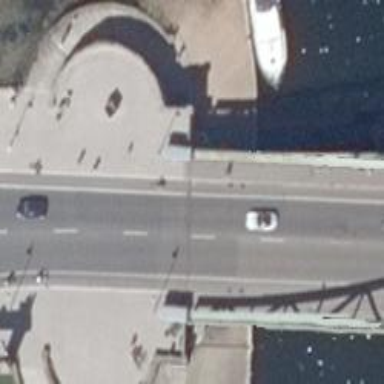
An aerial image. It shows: Primary highway bridge with asphalt surface. It has sidewalks on both sides and exclusive cycle lanes. The bridge structure is suspension.